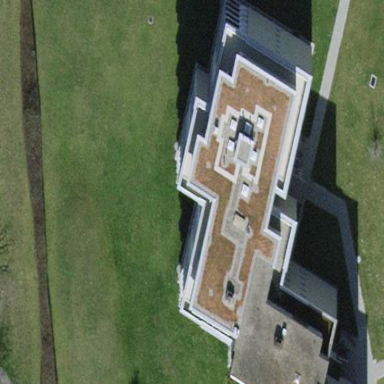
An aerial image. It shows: Flat-roofed apartment building.